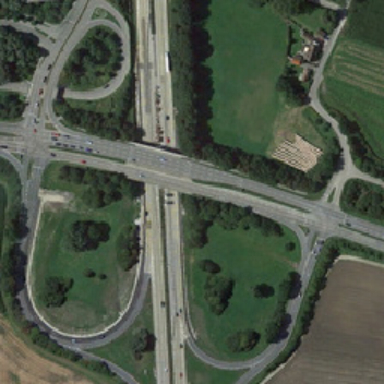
One side of the viaduct is bare land while the other side is some trees and grass .